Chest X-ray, PA view. Patient: 67 years old, sex M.
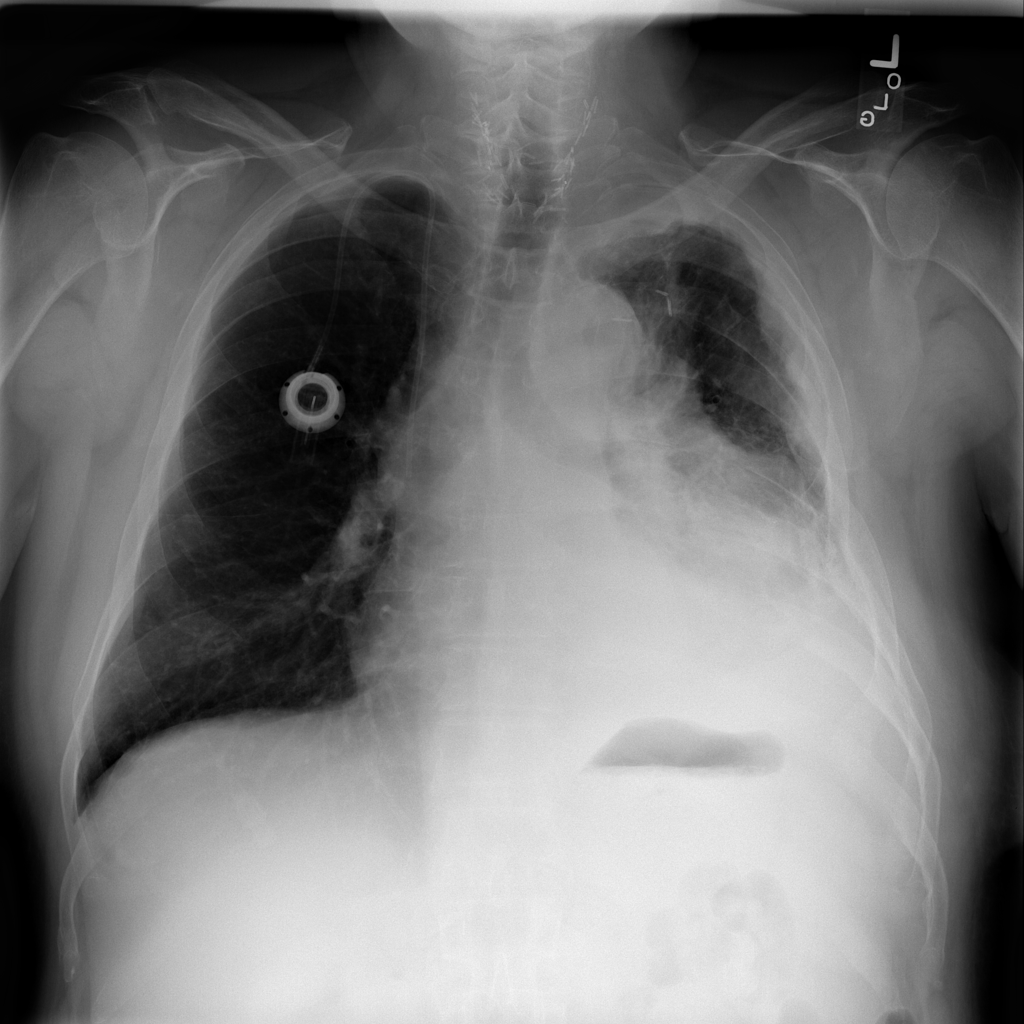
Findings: Cardiomegaly, Consolidation